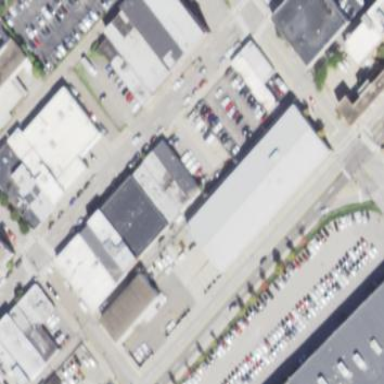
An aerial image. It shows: Warehouse building.